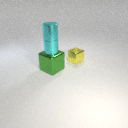
small cyan metal cylinder below small cyan metal cylinder